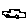
Label: car